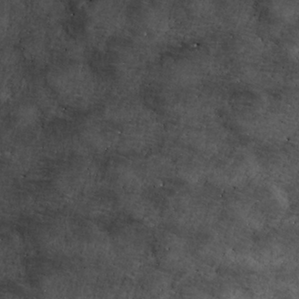
Label: non_frost